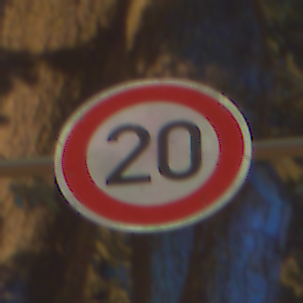
Verkehrszeichen: Geschwindigkeit20
Umgebung: Outdoor, Urban
Tageszeit: Night
Wetter: PartlyCloudy
Licht: Artificial
Jahreszeit: NotSpecified
Kontrast: HighContrast